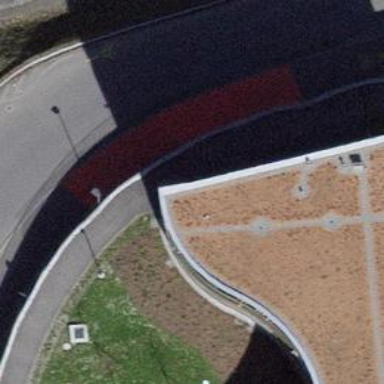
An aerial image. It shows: Asphalt cycleway.